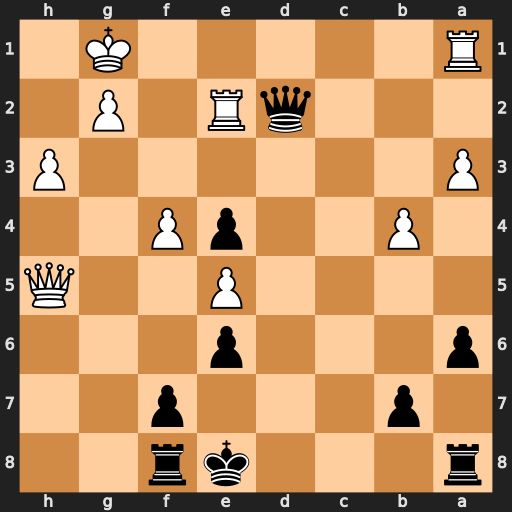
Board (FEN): r3kr2/1p3p2/p3p3/4P2Q/1P2pP2/P6P/3qR1P1/R5K1
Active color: b
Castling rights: q
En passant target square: -
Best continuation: Qd4+ Kh2 Qxa1